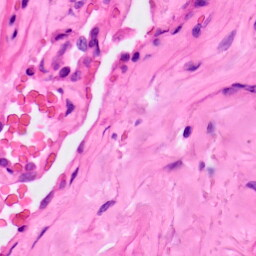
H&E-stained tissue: Lung